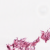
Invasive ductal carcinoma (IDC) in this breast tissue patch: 0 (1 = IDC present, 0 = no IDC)